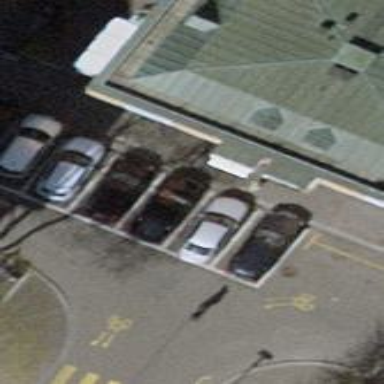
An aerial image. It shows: Parking lane for vehicles.